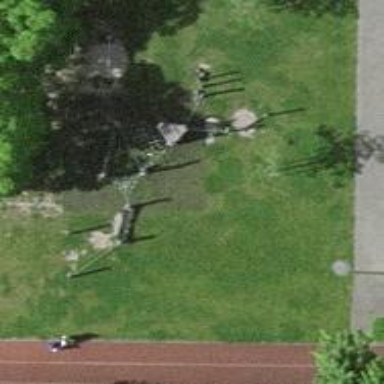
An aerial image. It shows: Playground area for leisure activities on the land.